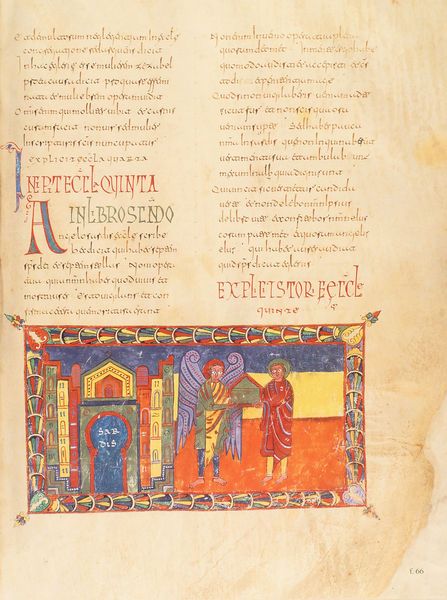
Titel: Beatus-Manuskript
Künstler: Magius
Institution: New York, Pierpont Morgan Library
Schlagwörter: blau, flügel, gelb, menschen, stadt, bunt, fenster, orange, haus, rot, muster, mensch, bild, häuser, engel, spanien, schrift, farben, treppe, tor, buch, seite, illustration, buchstaben, initiale, initalien, buchseite, initialien, heiligenschein, heilig, handschrift, bund, illsutration, latein, wörter, buchmalerei, scriptorium, bundeslade, a, septuaginta